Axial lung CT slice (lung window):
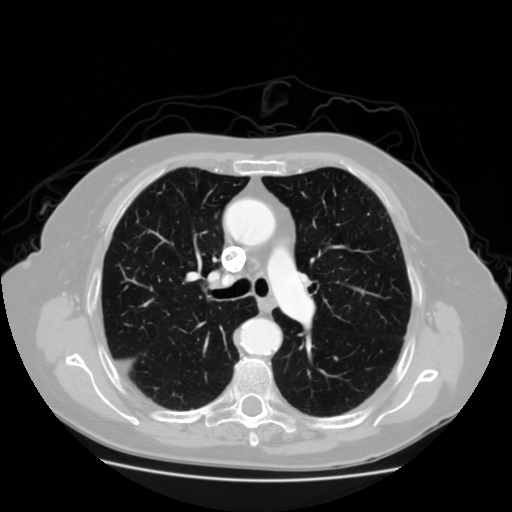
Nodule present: no